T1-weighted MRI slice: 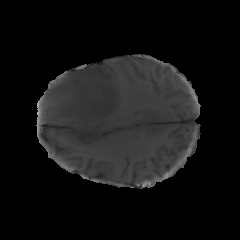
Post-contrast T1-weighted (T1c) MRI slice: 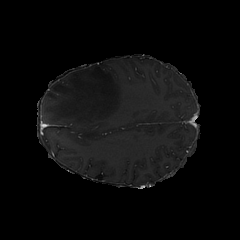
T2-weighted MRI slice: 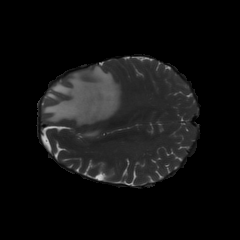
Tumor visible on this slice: yes